Question: I want to create an effect like that of 'fieldset' and 'label'.

When the headings change along the side, the width that the white background of the heading remains the same.
If I can make the 'heading' or 'div' element to take the width enough to fit its content, it will give the proper effect.
If there is any other solution please let me know.
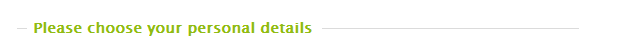
Answer: You can use 'float' on the div you want to shrink, or 'display: inline-block' (though that won't work in IE6 (since it applies 'inline-block' only to elements inline by default) without specifying a width. Or you can use both, obviously. Though I'm not sure why you'd want to make a floated-block act as if it was 'inline'.
Demo at <URL>